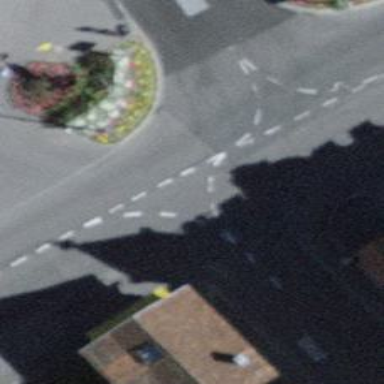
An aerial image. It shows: Unmarked crossing on the road.